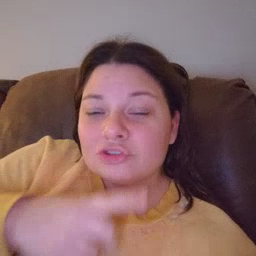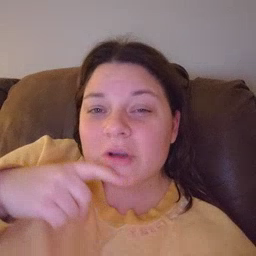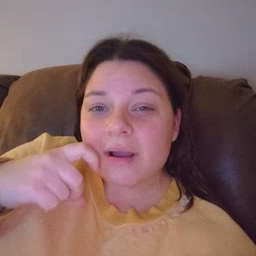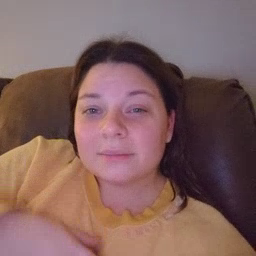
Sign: dry